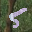
Label: 5